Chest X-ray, PA view. Patient: 60 years old, sex M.
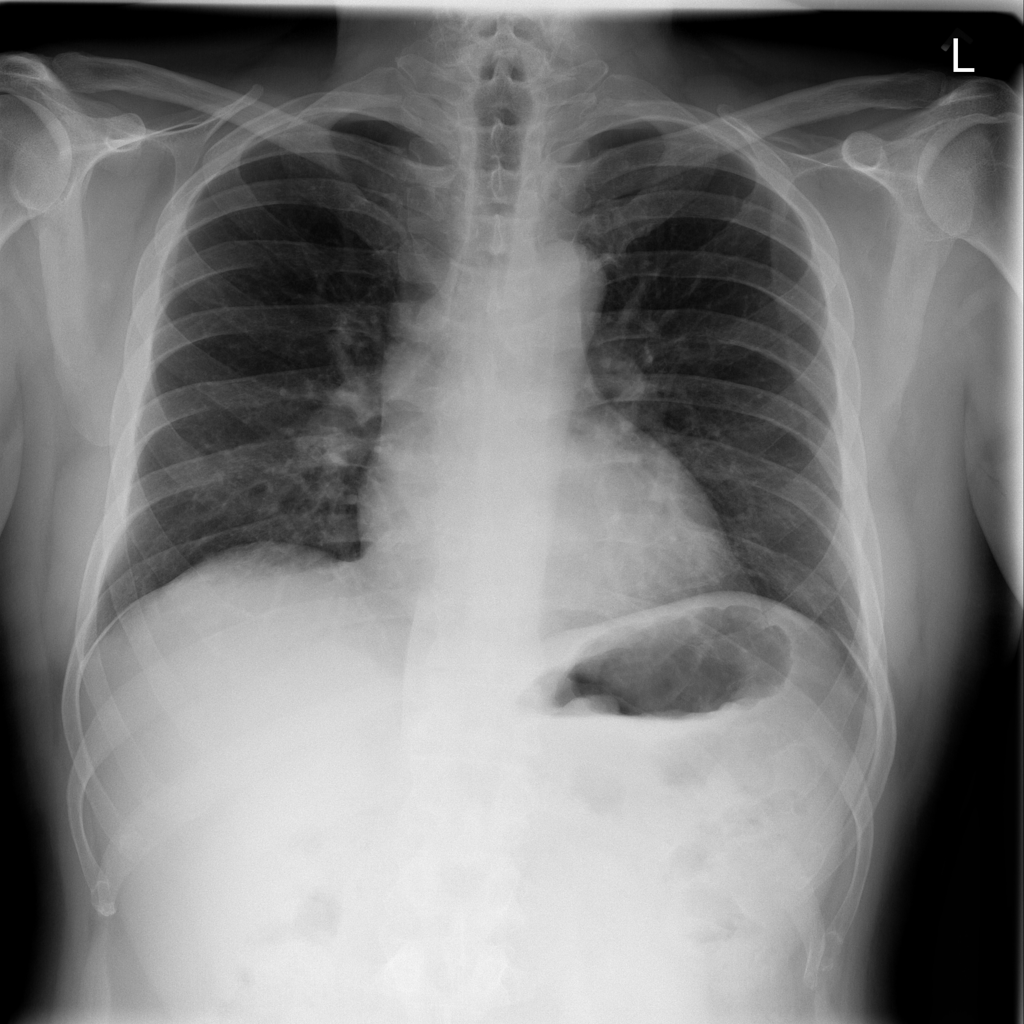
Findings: No Finding